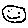
Label: smiley face